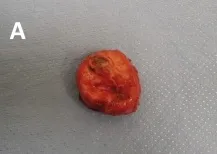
Surgical specimen of the lesion (A, B, C).
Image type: medical_photograph (other_medical_photograph)